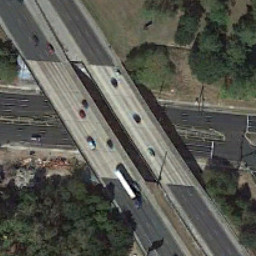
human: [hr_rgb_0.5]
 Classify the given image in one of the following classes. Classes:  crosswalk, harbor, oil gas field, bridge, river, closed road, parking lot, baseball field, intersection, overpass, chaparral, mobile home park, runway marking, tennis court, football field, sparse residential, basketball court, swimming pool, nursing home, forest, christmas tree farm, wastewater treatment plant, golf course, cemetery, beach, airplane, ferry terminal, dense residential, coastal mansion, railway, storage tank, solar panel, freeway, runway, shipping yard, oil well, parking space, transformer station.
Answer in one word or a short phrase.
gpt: overpass